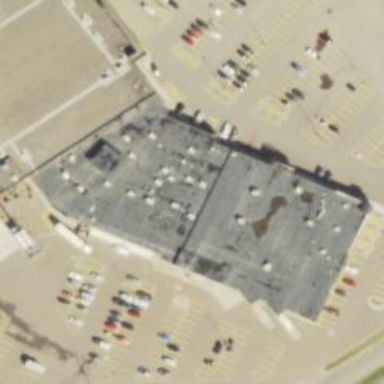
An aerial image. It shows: Mall building.